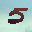
Label: 5